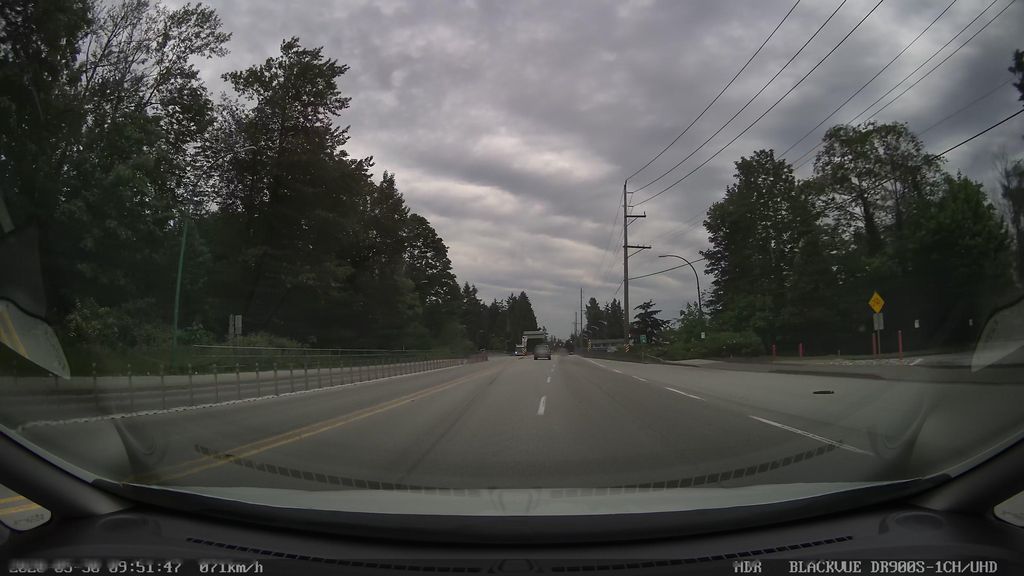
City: vancouver